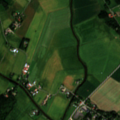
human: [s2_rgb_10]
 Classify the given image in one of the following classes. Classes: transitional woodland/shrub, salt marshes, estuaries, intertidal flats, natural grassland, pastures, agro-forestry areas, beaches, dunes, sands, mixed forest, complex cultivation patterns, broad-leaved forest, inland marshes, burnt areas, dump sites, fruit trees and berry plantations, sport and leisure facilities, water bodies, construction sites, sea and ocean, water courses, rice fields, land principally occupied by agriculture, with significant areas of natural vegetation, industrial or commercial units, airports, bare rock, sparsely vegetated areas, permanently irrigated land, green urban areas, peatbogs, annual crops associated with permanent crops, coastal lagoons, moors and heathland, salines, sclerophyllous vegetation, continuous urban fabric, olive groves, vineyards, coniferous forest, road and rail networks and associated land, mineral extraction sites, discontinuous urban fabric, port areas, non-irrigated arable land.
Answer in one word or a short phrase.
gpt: non-irrigated arable land, land principally occupied by agriculture, with significant areas of natural vegetation, coniferous forest, mixed forest